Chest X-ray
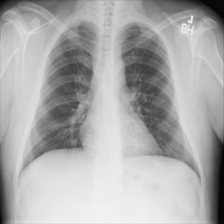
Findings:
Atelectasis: negative
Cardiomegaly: negative
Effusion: negative
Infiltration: negative
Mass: negative
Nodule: negative
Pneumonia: negative
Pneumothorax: negative
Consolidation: negative
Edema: negative
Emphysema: negative
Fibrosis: negative
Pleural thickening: negative
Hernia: negative